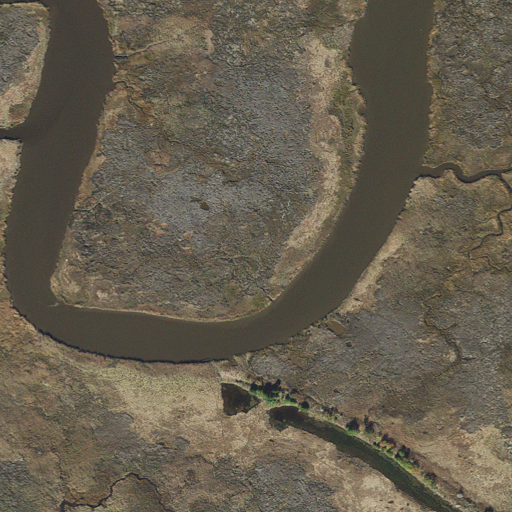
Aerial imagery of cape in Maryland named Harts Point containing herbaceous wetlands, open water, and woody wetlands